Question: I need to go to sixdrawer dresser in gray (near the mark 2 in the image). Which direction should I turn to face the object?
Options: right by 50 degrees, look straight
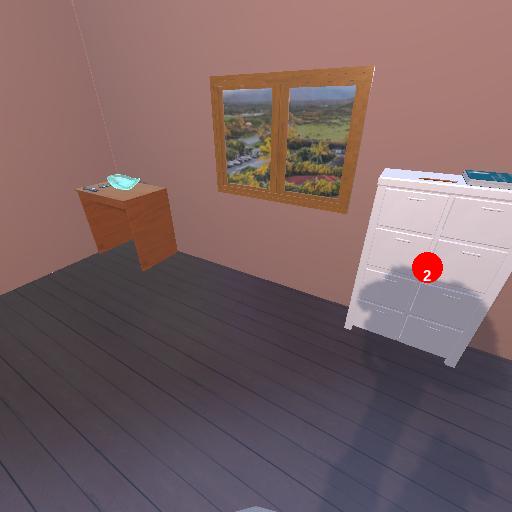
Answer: right by 50 degrees